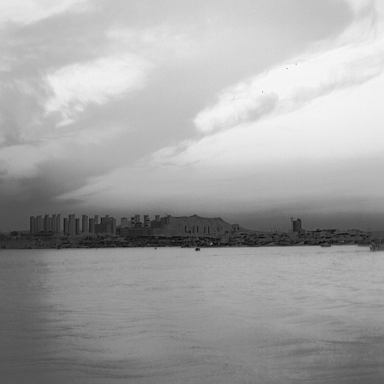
There are two bulk_carriers in the infrared image.